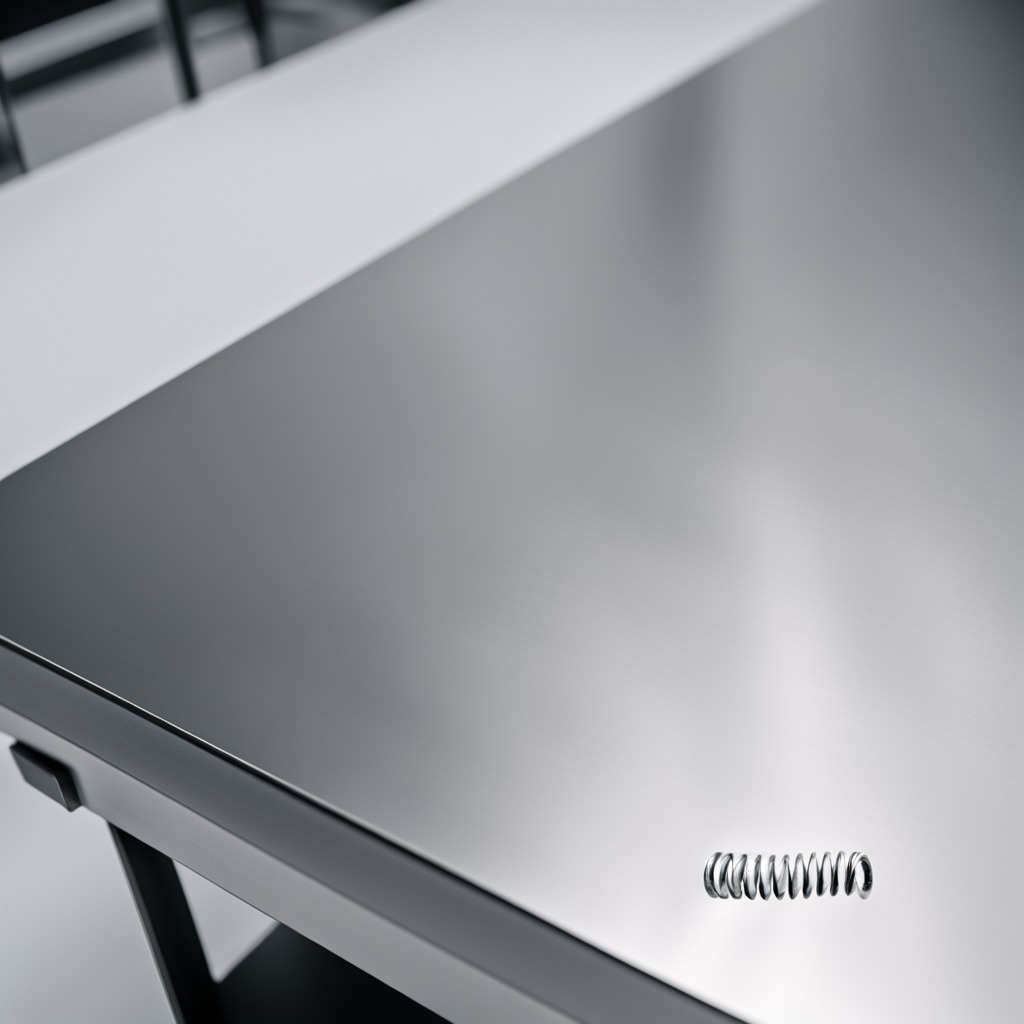
A coiled metal spring is lying on a stainless steel table in a high-end prototyping lab.